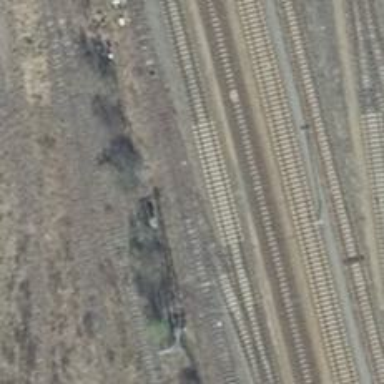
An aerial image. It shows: Signal on the railway located in the track.